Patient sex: F
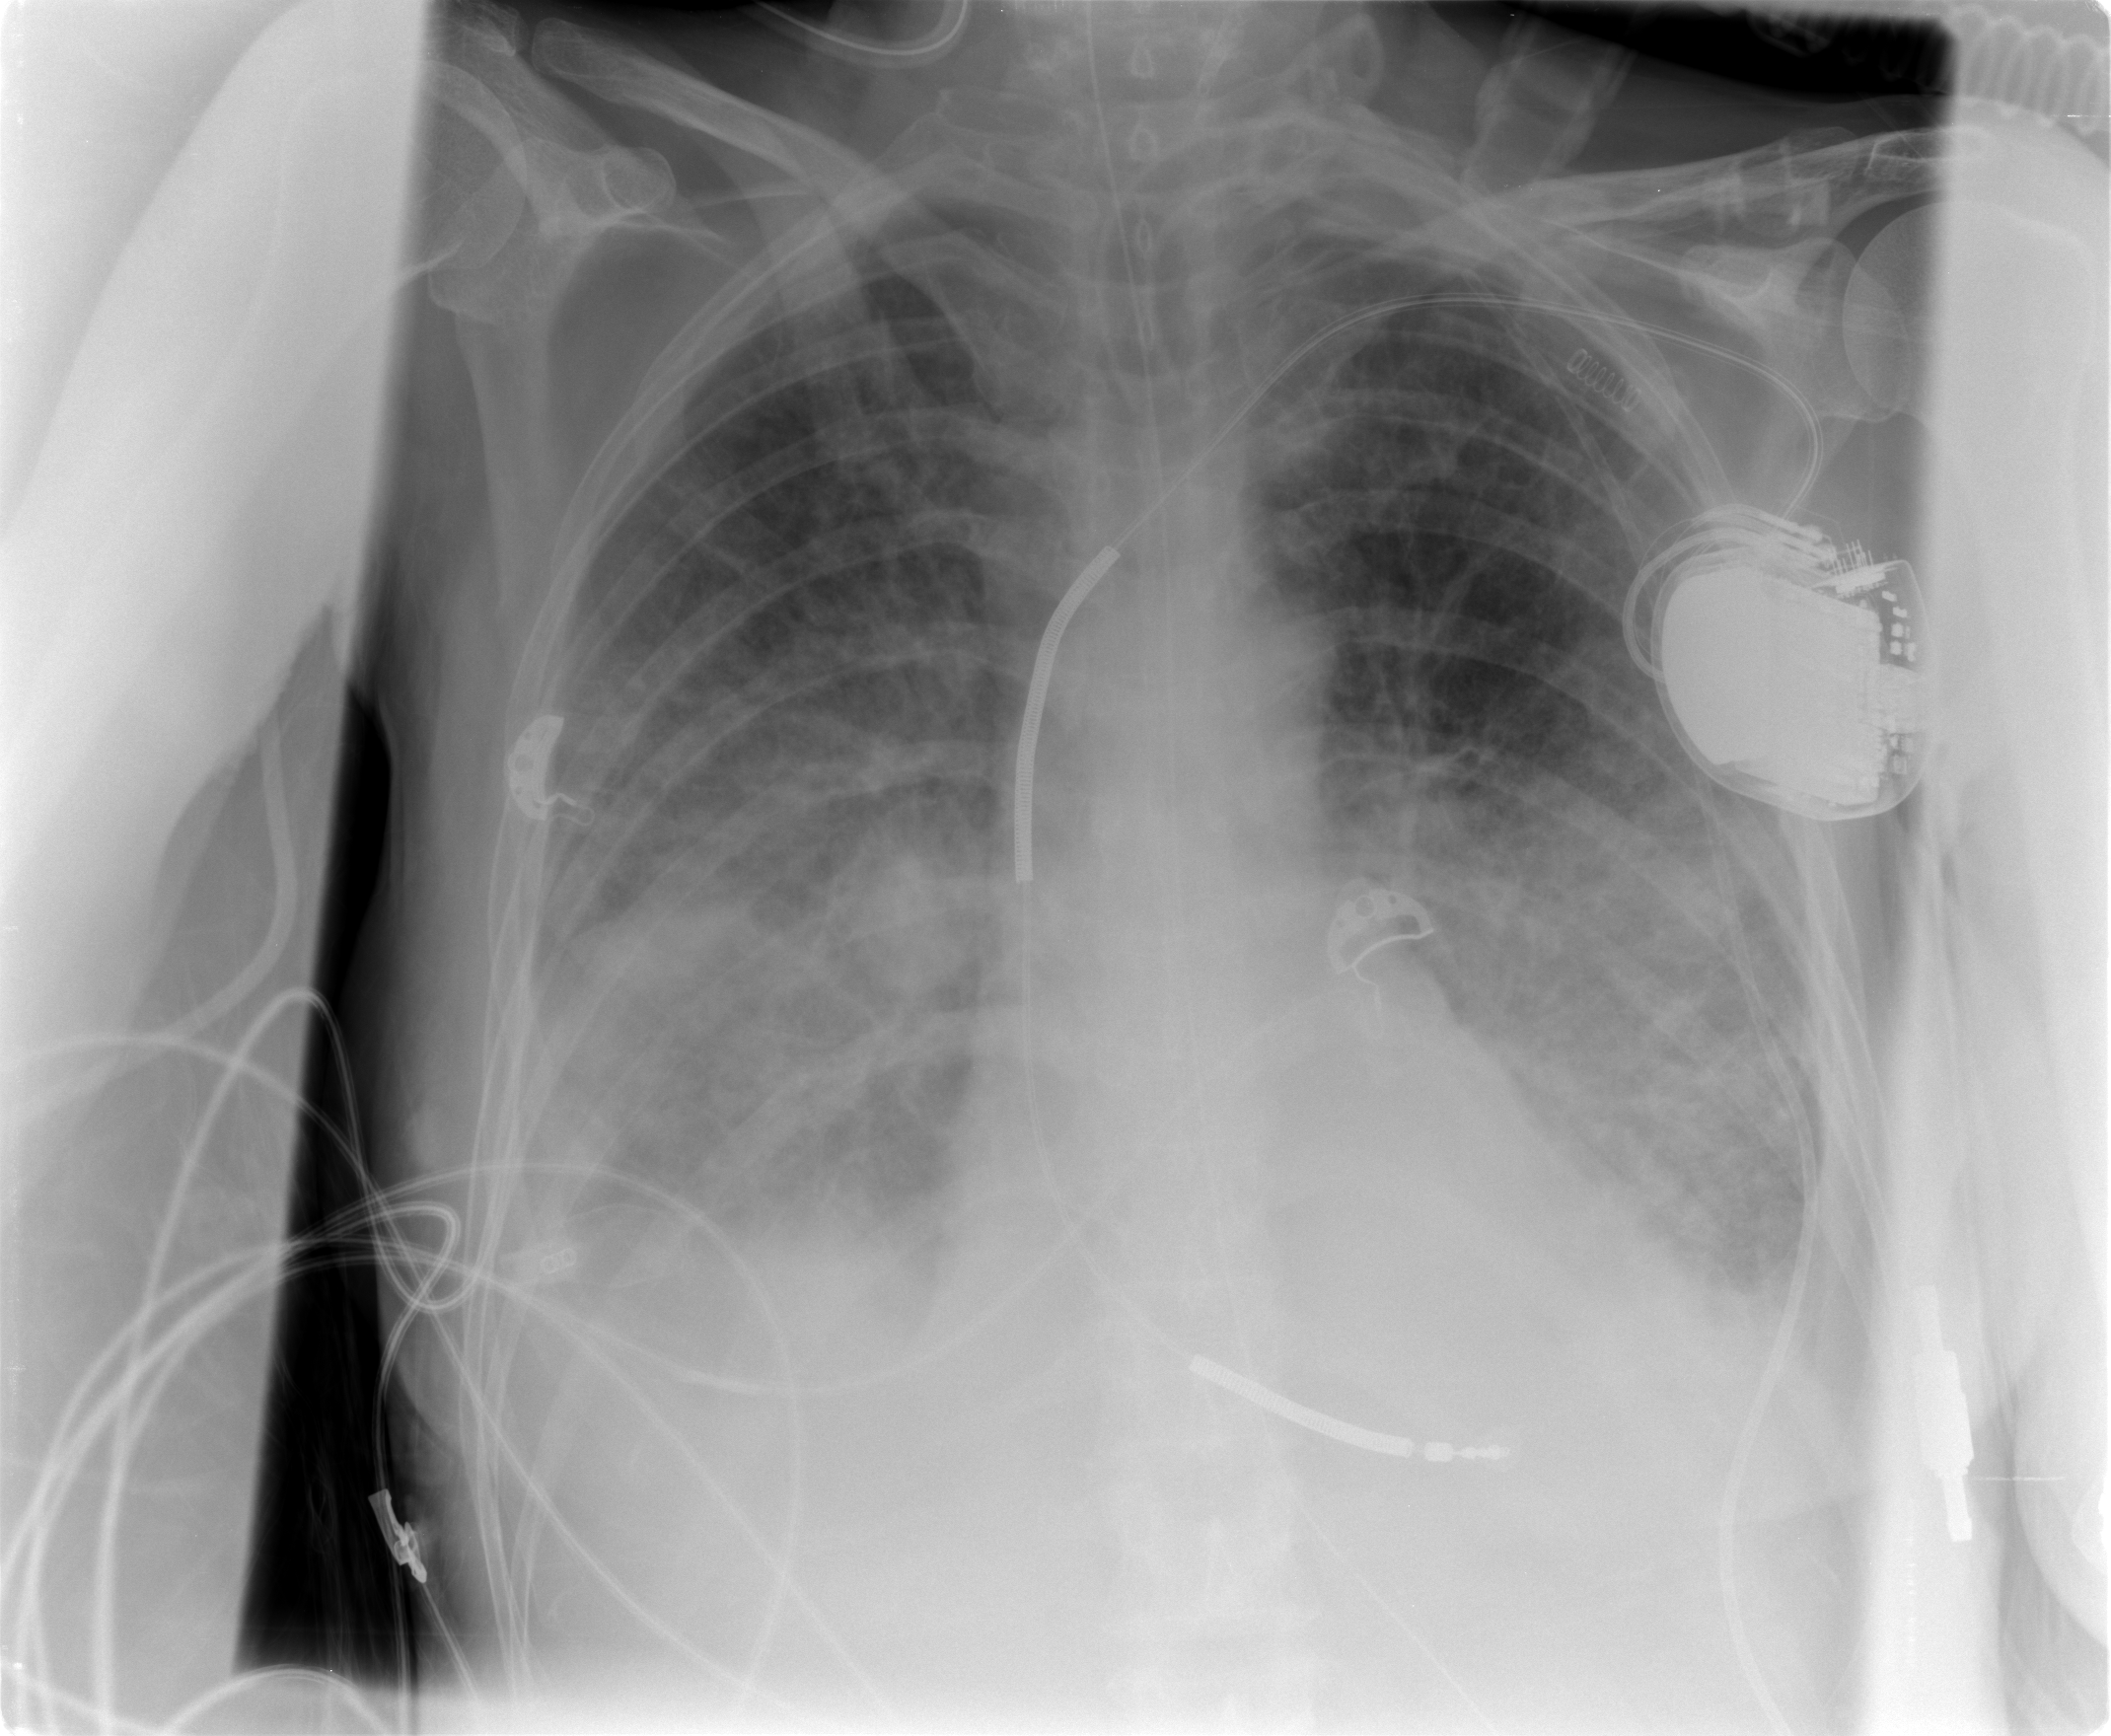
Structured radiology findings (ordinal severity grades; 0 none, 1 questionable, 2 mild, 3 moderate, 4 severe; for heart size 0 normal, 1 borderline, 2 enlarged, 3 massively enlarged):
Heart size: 0
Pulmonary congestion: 2
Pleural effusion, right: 3
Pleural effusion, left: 2
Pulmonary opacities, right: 3
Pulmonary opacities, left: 3
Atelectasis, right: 2
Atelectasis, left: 2